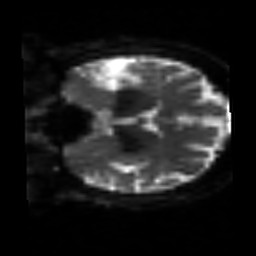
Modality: sbref
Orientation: coronal
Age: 59
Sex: female
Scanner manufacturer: siemens
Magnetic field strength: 3 T
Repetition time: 3.2 s
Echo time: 0.081 s